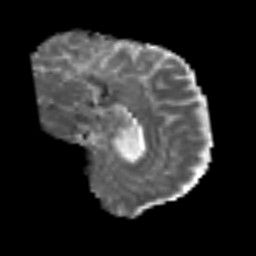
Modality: MD
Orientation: sagittal
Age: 52
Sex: male
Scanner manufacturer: siemens
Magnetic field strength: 3 T
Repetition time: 6.1 s
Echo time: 0.101 s